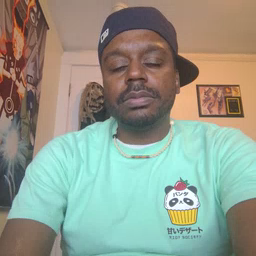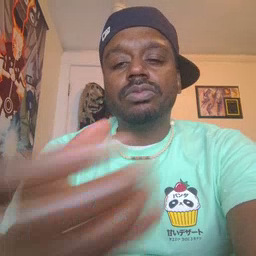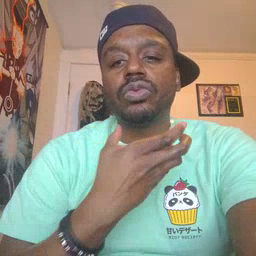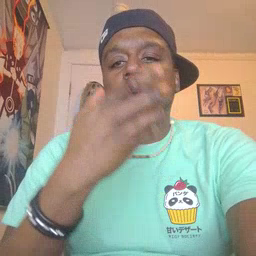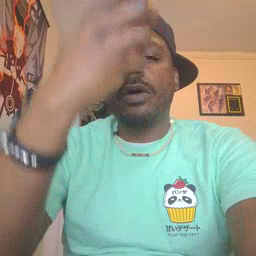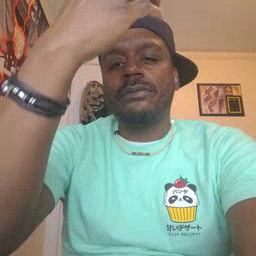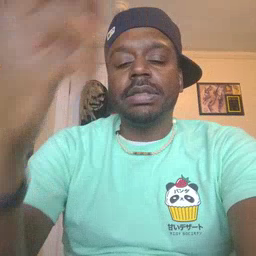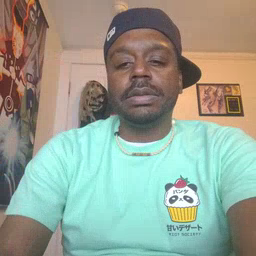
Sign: giraffe